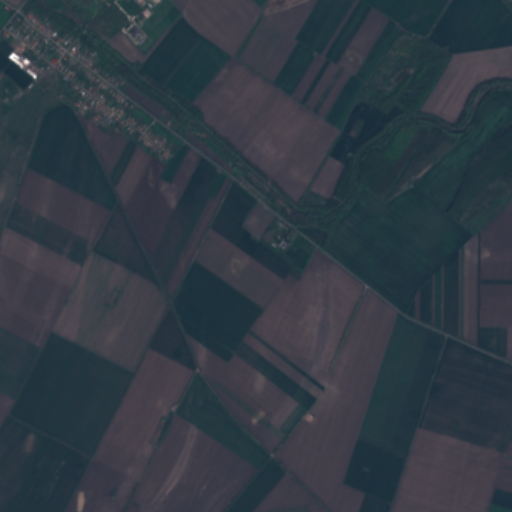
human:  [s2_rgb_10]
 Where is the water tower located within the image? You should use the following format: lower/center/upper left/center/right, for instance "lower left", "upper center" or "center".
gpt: The water tower is located in the upper left of the image.
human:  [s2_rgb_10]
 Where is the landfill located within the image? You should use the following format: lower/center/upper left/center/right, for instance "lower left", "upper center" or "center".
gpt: There is no landfill in the image.